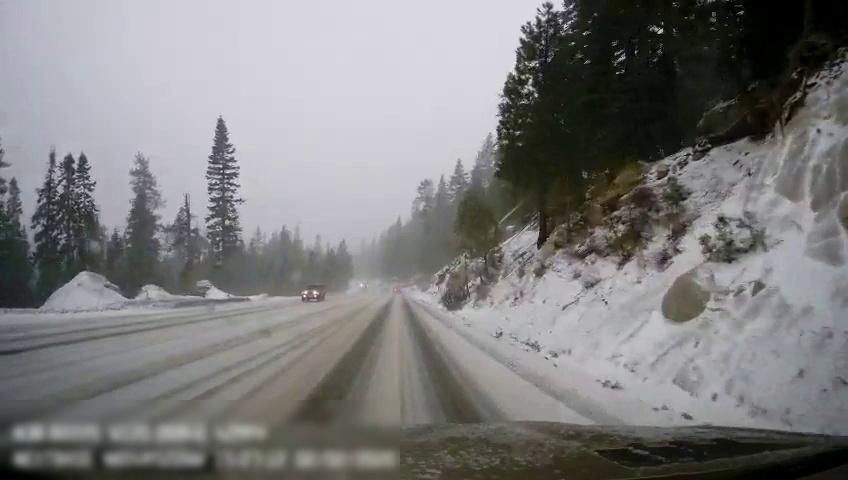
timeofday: Day
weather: Snowy
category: Drivable Space
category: Vehicles | SUV